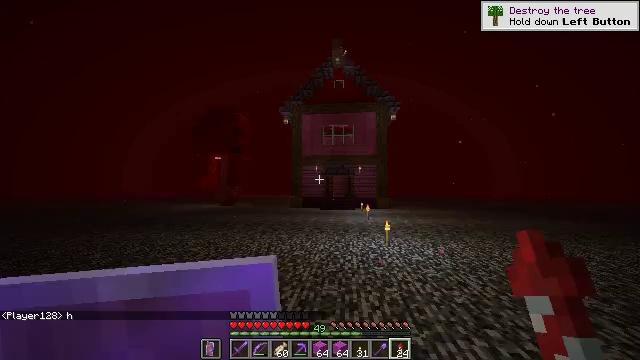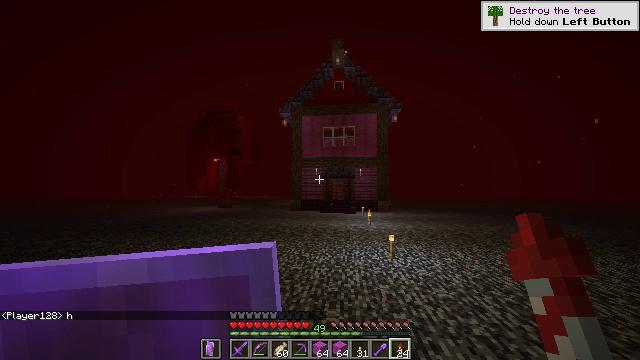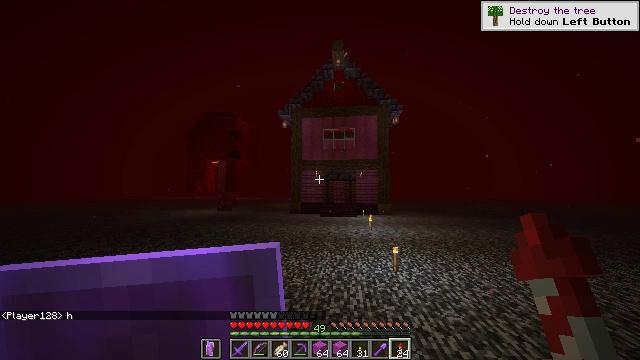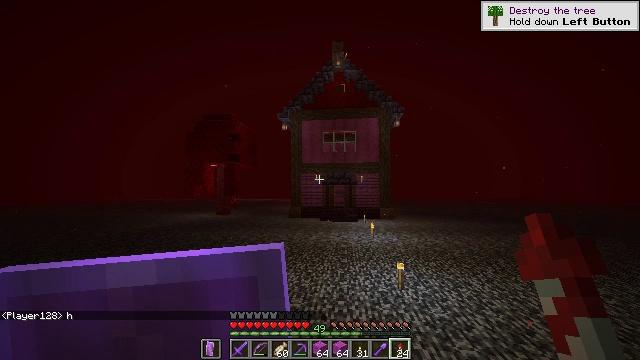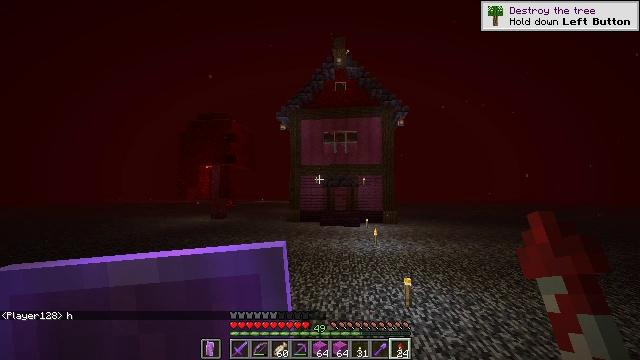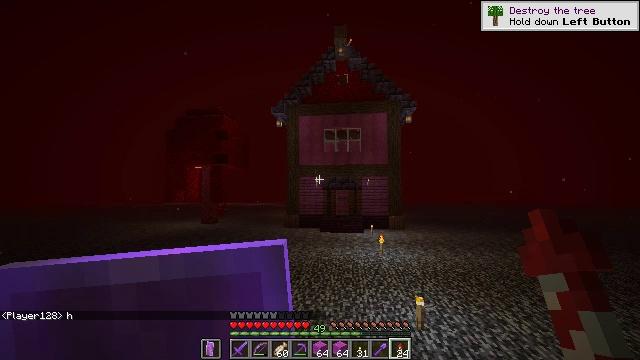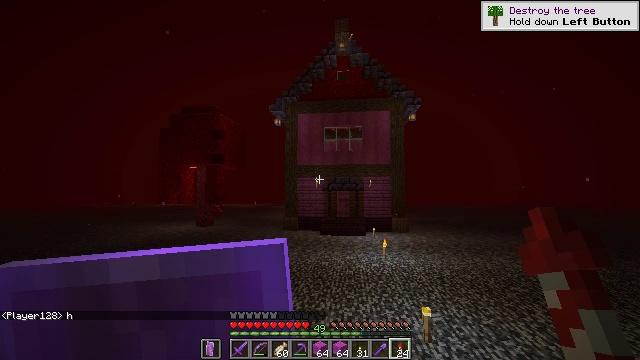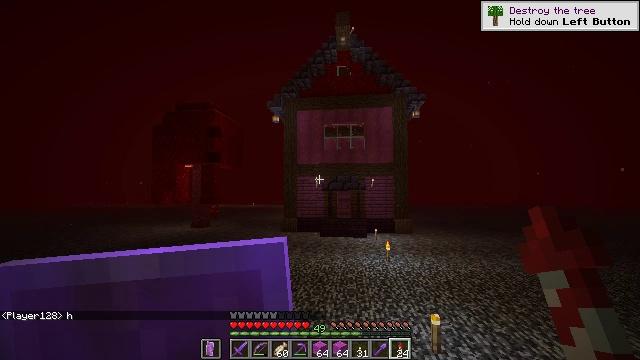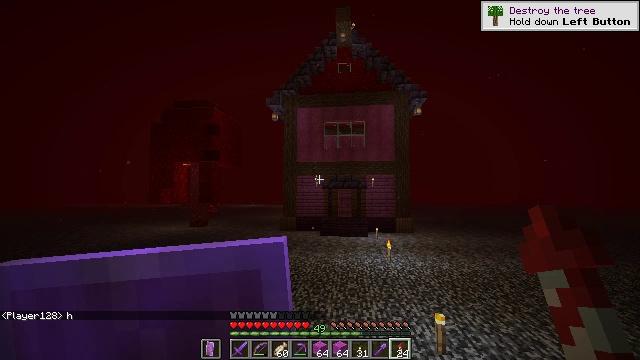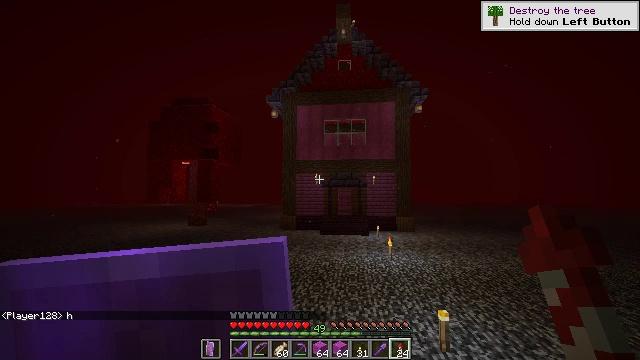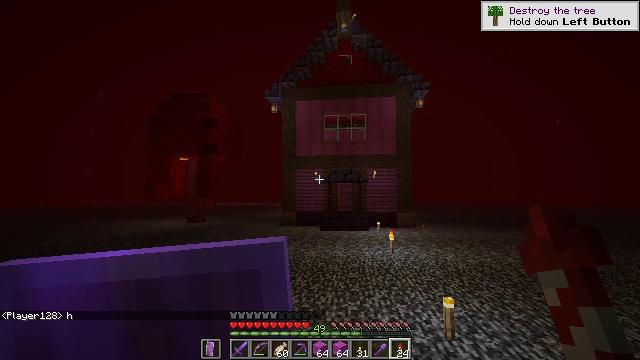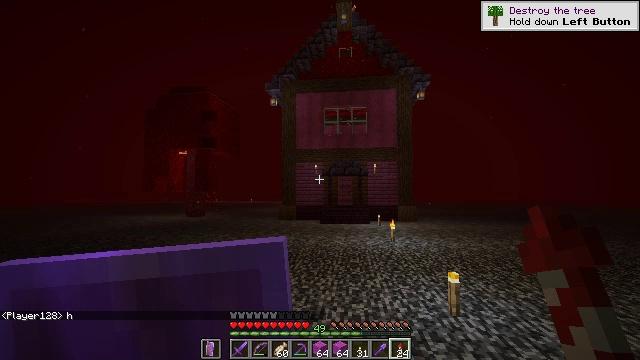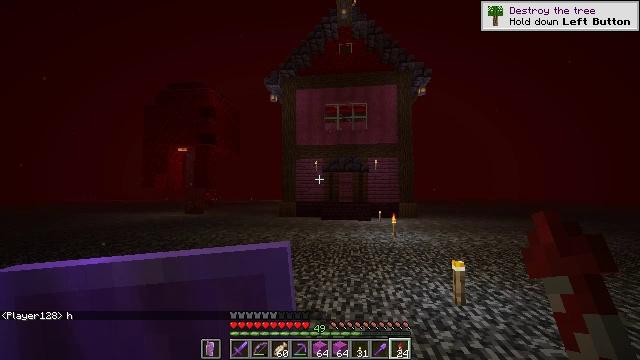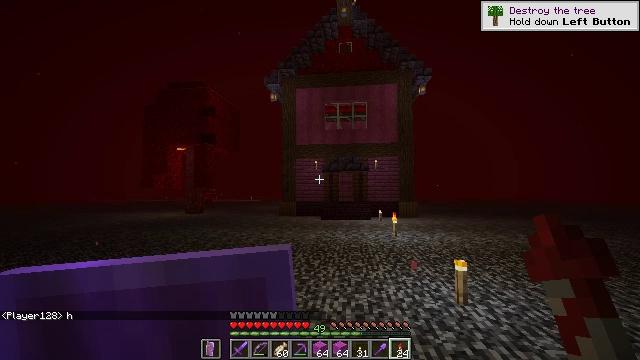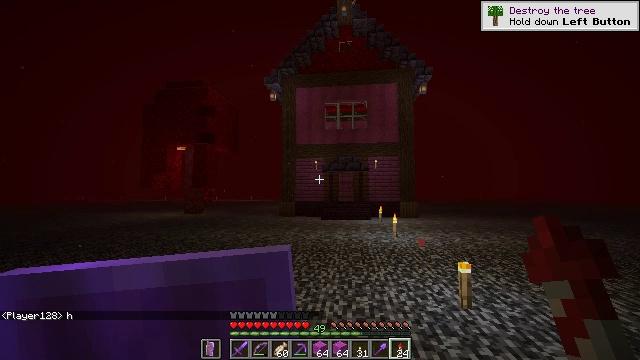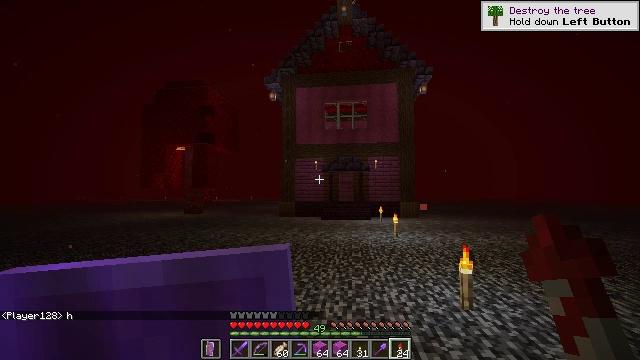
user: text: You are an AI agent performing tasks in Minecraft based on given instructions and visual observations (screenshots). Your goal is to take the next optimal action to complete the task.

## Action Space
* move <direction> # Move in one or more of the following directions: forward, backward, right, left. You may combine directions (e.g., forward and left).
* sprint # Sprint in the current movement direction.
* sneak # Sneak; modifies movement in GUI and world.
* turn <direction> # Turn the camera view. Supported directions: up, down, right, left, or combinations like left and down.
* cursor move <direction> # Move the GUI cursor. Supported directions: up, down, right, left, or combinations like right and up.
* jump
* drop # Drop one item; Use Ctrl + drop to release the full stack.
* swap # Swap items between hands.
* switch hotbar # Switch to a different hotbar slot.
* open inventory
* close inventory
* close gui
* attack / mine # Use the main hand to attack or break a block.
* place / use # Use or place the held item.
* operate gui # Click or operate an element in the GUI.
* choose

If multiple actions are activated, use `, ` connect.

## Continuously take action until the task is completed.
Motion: motion action
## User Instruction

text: Combine two magenta wool in the crafting grid for a magenta carpet.
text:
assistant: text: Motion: move forward, sprint, jump
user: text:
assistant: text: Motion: move forward, sprint, jump
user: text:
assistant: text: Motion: no_op
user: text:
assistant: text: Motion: no_op
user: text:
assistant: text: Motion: no_op
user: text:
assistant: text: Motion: no_op
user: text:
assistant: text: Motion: no_op
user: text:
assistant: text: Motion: no_op
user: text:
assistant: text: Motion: no_op
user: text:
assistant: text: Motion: no_op
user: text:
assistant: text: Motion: no_op
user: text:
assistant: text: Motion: no_op
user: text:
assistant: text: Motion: no_op
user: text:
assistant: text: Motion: no_op
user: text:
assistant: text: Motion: no_op
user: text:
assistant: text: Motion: no_op
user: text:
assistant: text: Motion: move forward
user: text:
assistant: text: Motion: move forward
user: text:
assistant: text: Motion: move forward, turn left
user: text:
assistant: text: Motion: move forward, turn left
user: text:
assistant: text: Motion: move forward, sprint, turn left
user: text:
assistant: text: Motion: move forward, sprint
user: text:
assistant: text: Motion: move forward, sprint
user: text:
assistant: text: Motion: move forward, sprint, turn left
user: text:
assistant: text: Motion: move forward, sprint, turn left and down
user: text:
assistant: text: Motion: move forward, sprint
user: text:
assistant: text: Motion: move forward, sprint
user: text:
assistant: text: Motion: move forward, sprint
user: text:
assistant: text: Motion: move forward, sprint
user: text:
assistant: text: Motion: move forward, sprint